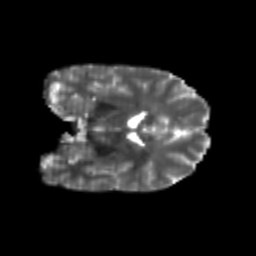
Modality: T2w
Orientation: coronal
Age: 20
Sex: male
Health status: healthy
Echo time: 0.074 s